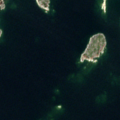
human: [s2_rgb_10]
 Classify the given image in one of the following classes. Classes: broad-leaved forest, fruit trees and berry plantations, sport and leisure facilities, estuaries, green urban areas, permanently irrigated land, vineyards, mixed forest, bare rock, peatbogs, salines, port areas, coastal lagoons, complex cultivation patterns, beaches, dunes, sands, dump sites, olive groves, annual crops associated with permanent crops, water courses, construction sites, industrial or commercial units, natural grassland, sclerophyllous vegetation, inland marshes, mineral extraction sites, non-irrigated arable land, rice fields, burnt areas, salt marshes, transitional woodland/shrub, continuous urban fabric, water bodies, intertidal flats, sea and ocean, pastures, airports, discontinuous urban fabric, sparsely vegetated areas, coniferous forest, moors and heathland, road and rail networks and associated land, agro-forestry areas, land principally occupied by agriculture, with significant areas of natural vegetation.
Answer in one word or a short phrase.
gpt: sea and ocean